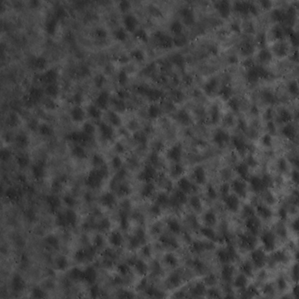
Label: non_frost